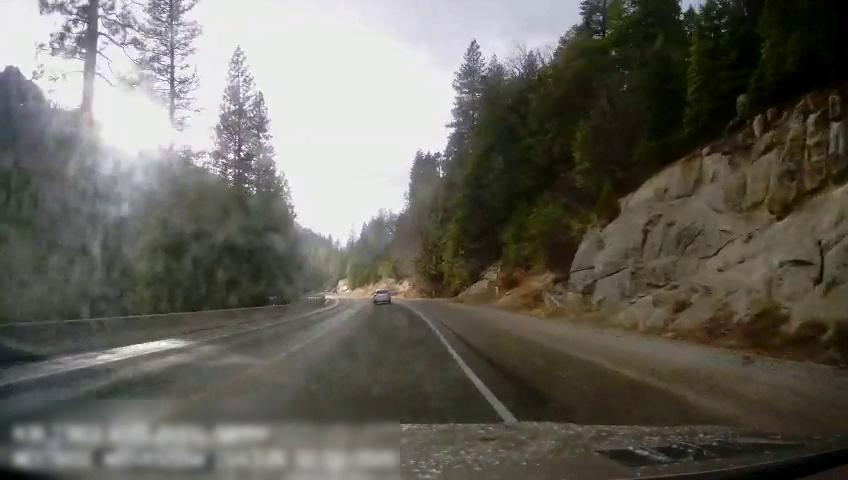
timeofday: Day
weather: Sunny
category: Drivable Space
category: Vehicles | Car
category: Lanes | Opposite Lane
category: Lanes | Current Lane
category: Lanes | Current Lane